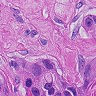
Metastatic tissue present: yes